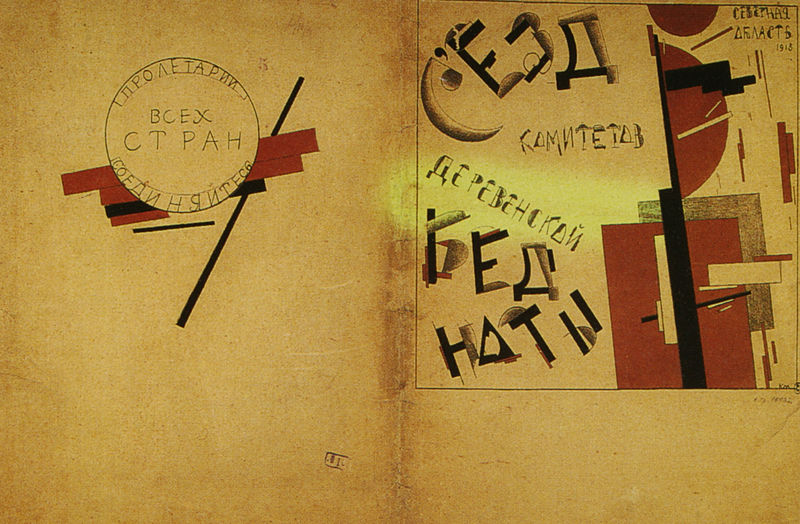
Titel: Einbandentwurf zu einer Unterlagenmappe für den Kongress des Komitees des Dorfproletariats
Künstler: Kasimir Malewitsch
Standort: St. Petersburg
Institution: Russisches Museum
Schlagwörter: schatten, gelb, komposition, kubistisch, ocker, braun, grau, licht, schwarz, zeichen, rot, beige, muster, rahmen, signatur, blatt, kreis, schrift, papier, russland, abstrakt, flächen, formen, grafik, graphik, linien, sepia, figuren, balken, schriftzeichen, jahreszahl, collage, foto, rechtecke, dada, futurismus, mond, buch, rechteck, farbfläche, druck, halbmond, lithographie, text, buchstaben, manifest, titelblatt, schraffiert, stempel, entwurf, buchseite, halbkreis, halbrund, pergament, geometrisch, seiten, brief, design, geometrie, vierecke, knick, typografie, russisch, wörter, kyrillisch, ex libris, kyrilisch, formalismus, 1913, sstirich, rote rechtecke, schriftkunst